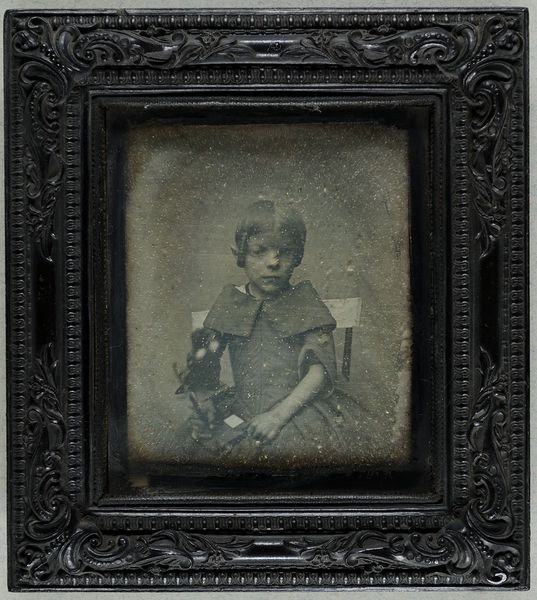
Titel: Porträt eines Mädchens
Standort: Hamburg
Institution: Museum für Kunst und Gewerbe Hamburg
Schlagwörter: portrait, figur, foto, fotografie, photographie, photo, gerahmt, lichtbild, daguerreotypie, bildwerke, angewandte und bildende kunst, hessische systematik, porträt, mädchen, porträtfotografie, porträtphotographie, hüftbild